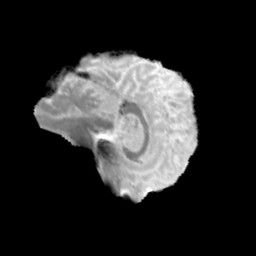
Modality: MD
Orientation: sagittal
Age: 70
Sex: female
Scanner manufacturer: siemens
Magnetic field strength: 3 T
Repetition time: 3.23 s
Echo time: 0.0892 s